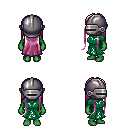
a pixel art fantasy rpg character, female body template, orc, green skin, sash dress, white pants, pink extra-long hairstyle, metal helm, four views (front, back, left, right), 2x2 character sprite sheet, small pixel art, hard edges, no anti-aliasing